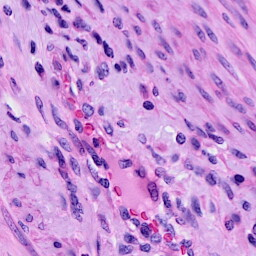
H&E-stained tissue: Cervix